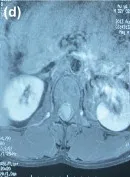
Spinal MRI examination revealed a circular mass in the spinal canal of T12-L2 with unclear boundaries. Speckled hyperintensity on T2-weighted images (T2WI).
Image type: radiology (mri)